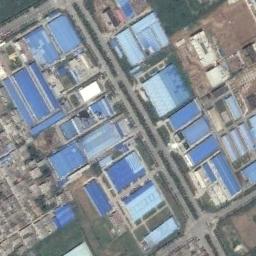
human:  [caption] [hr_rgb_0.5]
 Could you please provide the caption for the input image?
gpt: There is a long building on the left of the industrial area .

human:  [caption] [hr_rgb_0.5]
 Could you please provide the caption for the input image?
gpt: There are many houses of different shapes and sizes in the industrial zone .

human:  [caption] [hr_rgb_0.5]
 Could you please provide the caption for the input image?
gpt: Neatly planned factories and roads in an industrial area with green belts .

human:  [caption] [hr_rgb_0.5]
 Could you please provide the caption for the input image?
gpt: The industrial area has lots of blue workshops of different sizes and a road goes through the industrial area .

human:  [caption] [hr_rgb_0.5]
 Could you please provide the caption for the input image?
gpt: There are some blue buildings and green trees on the industrial area .